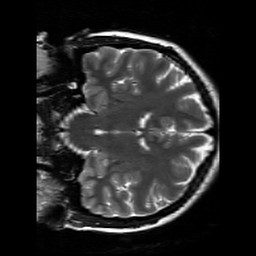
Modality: T2w
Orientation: coronal
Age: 22
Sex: female
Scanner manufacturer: siemens
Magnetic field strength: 3 T
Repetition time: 7 s
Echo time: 0.09 s